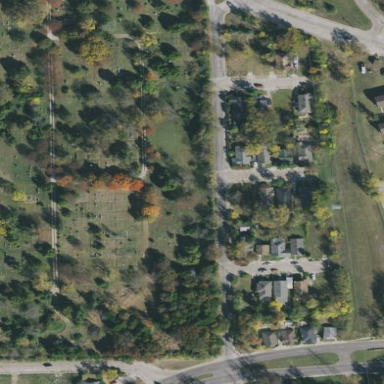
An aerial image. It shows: Cemetery.